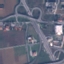
Label: Highway